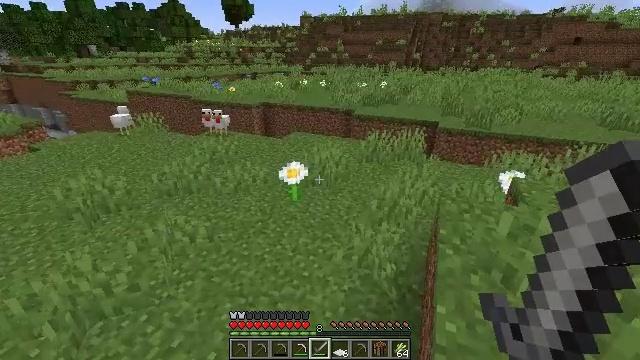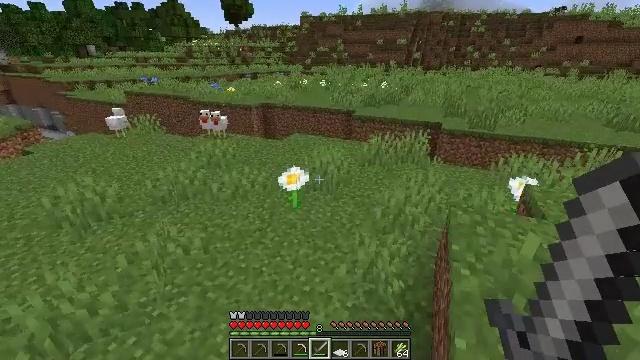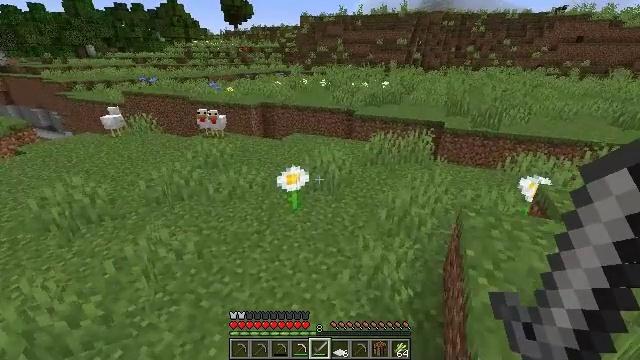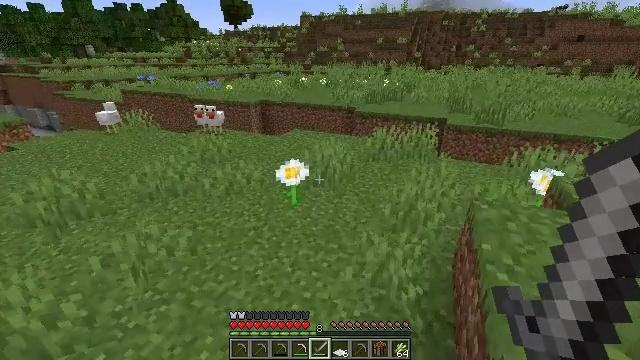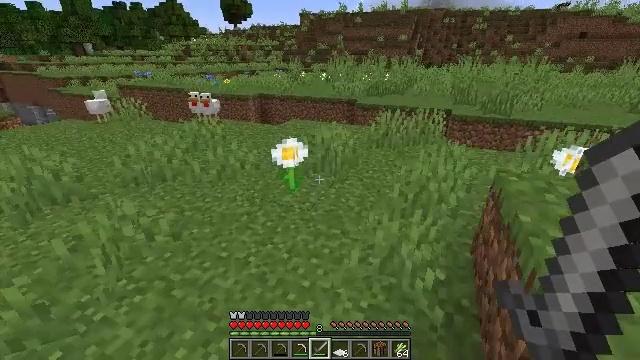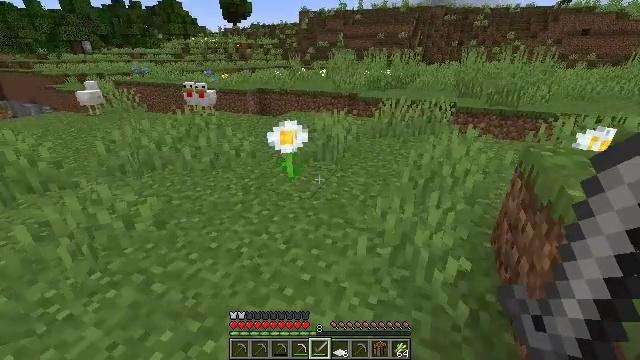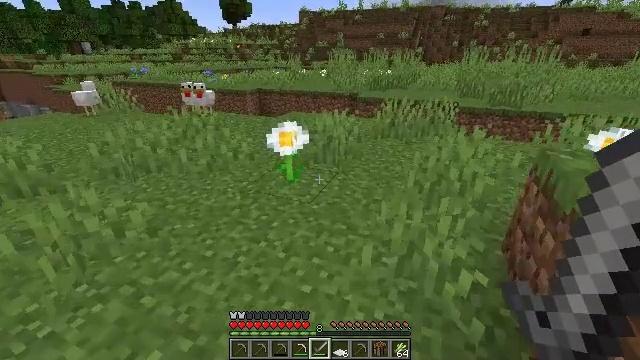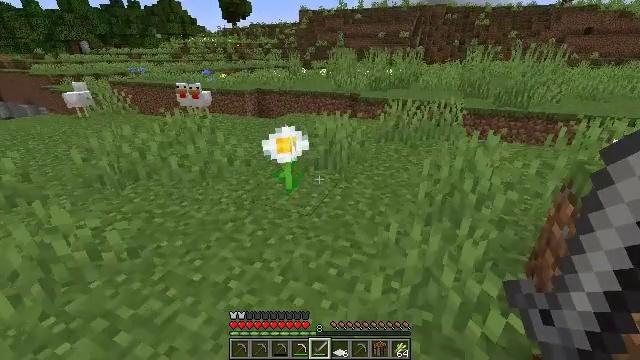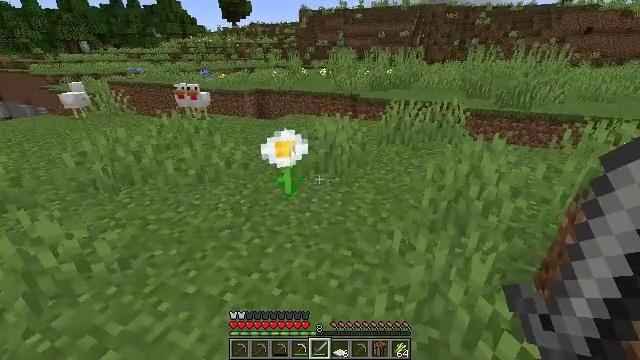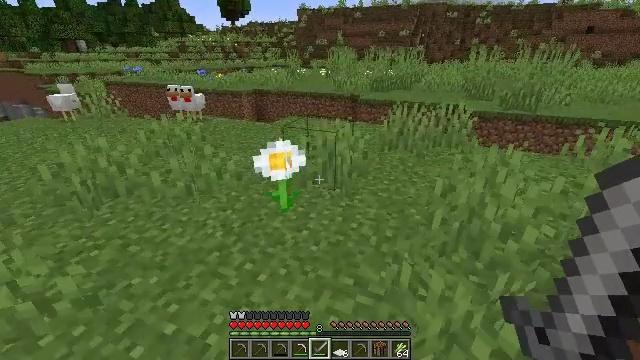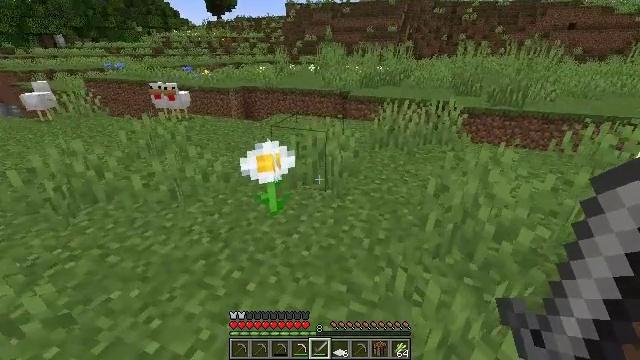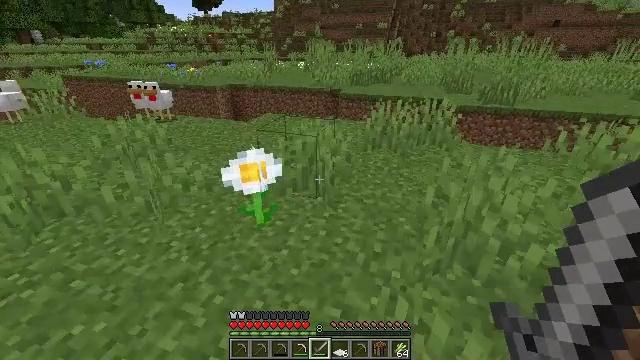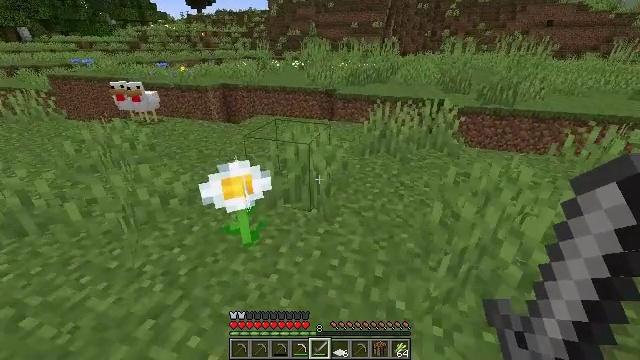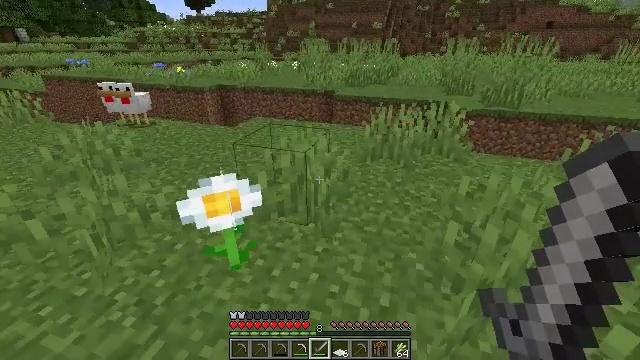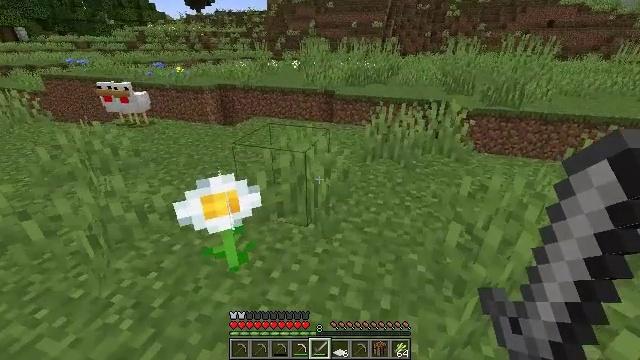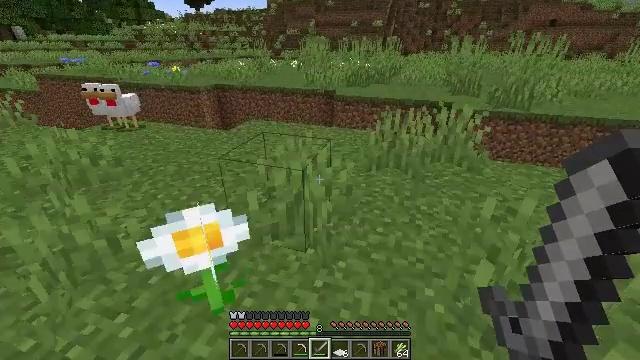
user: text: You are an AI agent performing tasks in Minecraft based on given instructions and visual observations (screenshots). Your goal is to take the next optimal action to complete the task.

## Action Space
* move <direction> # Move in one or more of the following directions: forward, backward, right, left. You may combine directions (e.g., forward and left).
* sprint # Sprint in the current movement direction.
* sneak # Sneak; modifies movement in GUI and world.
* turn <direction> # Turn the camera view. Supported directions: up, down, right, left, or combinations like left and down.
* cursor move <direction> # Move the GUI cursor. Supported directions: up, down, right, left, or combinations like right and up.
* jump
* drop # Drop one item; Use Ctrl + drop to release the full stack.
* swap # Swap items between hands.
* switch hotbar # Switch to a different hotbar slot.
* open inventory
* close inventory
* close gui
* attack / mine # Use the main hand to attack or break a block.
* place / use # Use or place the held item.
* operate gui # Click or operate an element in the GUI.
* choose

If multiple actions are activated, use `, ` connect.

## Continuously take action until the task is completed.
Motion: motion action
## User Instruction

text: Combat the chicken.
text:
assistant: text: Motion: move forward
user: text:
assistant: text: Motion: move forward
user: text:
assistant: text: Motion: move forward
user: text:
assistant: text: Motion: move forward
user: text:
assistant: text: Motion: move forward
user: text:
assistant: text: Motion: move forward
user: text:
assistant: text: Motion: move forward
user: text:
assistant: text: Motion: move forward
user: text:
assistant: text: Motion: move forward
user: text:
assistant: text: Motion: move forward, turn right
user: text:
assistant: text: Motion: move forward, turn right
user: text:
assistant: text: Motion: move forward, turn right
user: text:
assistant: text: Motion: move forward
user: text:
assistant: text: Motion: move forward
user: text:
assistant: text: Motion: move forward
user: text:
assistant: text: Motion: move forward
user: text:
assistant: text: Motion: move forward
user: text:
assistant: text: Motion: move forward
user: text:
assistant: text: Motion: move forward
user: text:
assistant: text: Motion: move forward, turn left
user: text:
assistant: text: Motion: turn left
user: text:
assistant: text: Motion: turn left
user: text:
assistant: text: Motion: turn left
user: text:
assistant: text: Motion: turn left
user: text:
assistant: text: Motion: turn left
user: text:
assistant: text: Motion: turn left
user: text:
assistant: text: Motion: turn left
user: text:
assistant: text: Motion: no_op
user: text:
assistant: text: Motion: move forward
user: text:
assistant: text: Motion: move forward